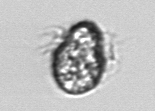
Label: Mesodinium